Question:
WHen I try to download from Chrome it works fine, but in IE 8 it is not downloading it is showing the error above,
'''
protected void btn_ExcelDownload_Click(object sender, EventArgs e)
{
Grid_UserTable.Columns[0].Visible = false;
string subject = lbl_Subj.Text;
Response.Buffer = true;
Response.Clear();
Response.ClearHeaders();
Response.AddHeader("Cache-Control", "no-store, no-cache");
Response.AddHeader("content-disposition", "attachment;filename=" + subject + "-Status.xls");
Response.Charset = "";
Response.Cache.SetCacheability(HttpCacheability.NoCache);
Response.ContentType = "application/vnd.ms-excel";
System.IO.StringWriter stringWrite = new System.IO.StringWriter();
System.Web.UI.HtmlTextWriter htmlWrite = new HtmlTextWriter(stringWrite);
Grid_UserTable.RenderControl(htmlWrite);
rptList.RenderControl(htmlWrite);
Response.Write(stringWrite.ToString());
Response.End();
}
'''
When I used developer tool in chrome it gave Resource interpreted as Other but transferred with MIME type undefined. error but downloaded the file, but IE is throwing the error shown in the image, what should i do, thanks.
I am able to download the file in IE8 when I run the website using Visual studio, but when I try to download it from the website which is uploaded in server I am getting the above error,, The error is only in IE 8.
I tried changing the IE browser Compatibility mode on and off, even then I receive same error.
This is my head content
'''
<asp:Content ID="Content1" ContentPlaceHolderID="HeadContent" runat="Server">
<meta http-equiv="X-UA-Compatible" content="IE=EmulateIE8" />
'''
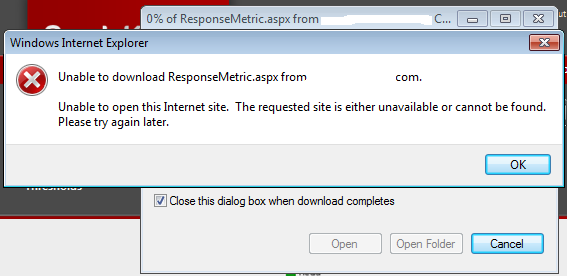
Answer: '''
Response.Cache.SetCacheability(HttpCacheability.NoCache);
'''
Solved by removing this line from the code.